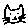
Label: cat